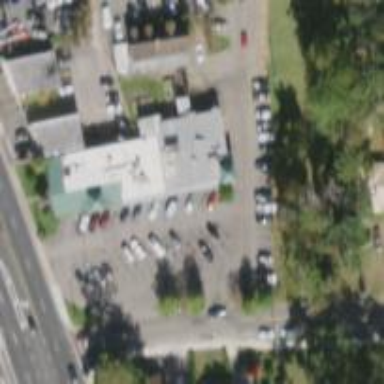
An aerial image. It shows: Commercial restaurant.